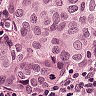
Metastatic tissue present: yes